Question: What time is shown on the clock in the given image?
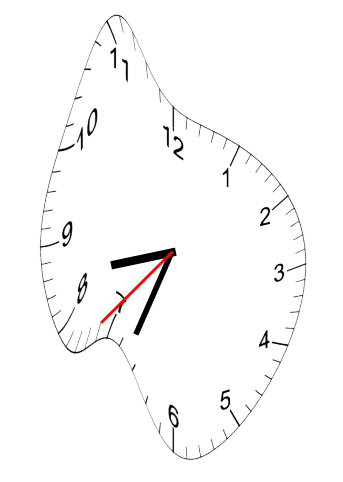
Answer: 08:33:37